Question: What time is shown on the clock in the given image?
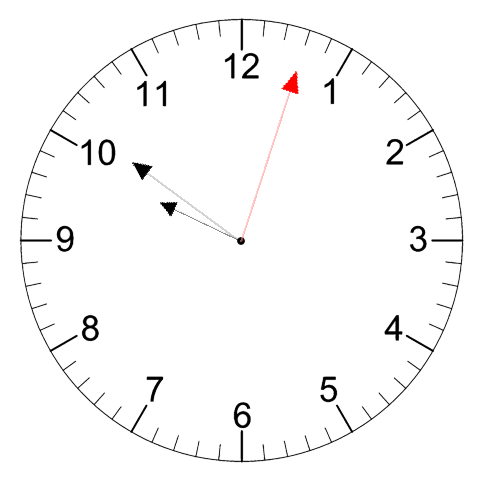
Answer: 09:51:03